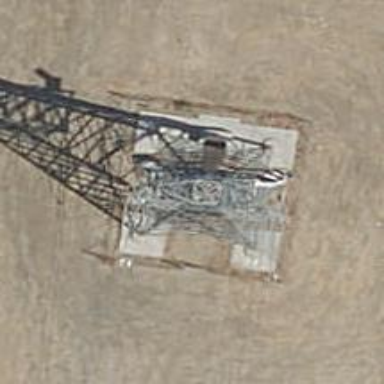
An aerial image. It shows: Power tower.